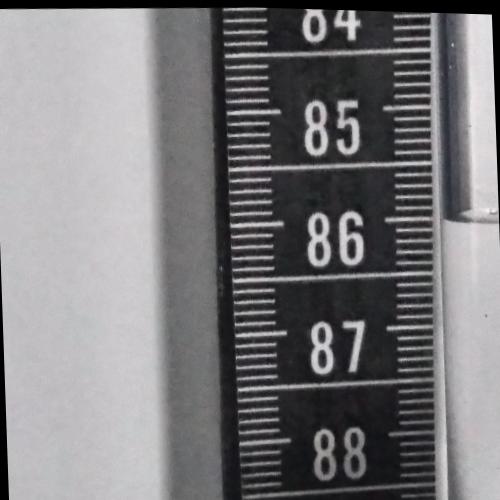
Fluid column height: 86.0 cm